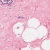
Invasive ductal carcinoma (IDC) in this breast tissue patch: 0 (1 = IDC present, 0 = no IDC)